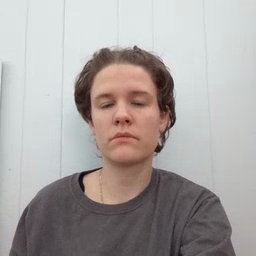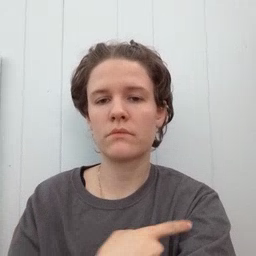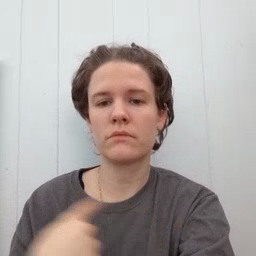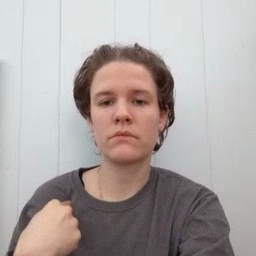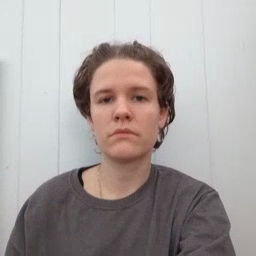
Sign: weus